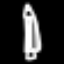
Label: pencil